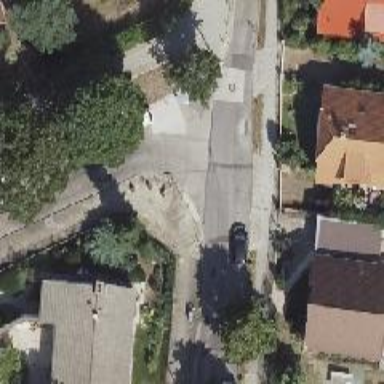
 with vehicles parked on the street itself."